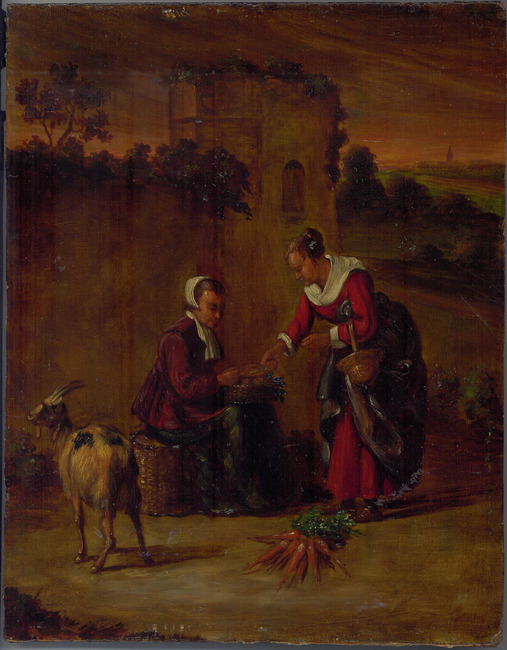
Title: Vegetable seller
Artist: Anoniem (Noordelijke Nederlanden (historische regio)) 17de of 18de eeuw
Genre: painting
Iconography: cattle
Keywords: genre, vegetable market, carrot, goat, in a hilly landscape